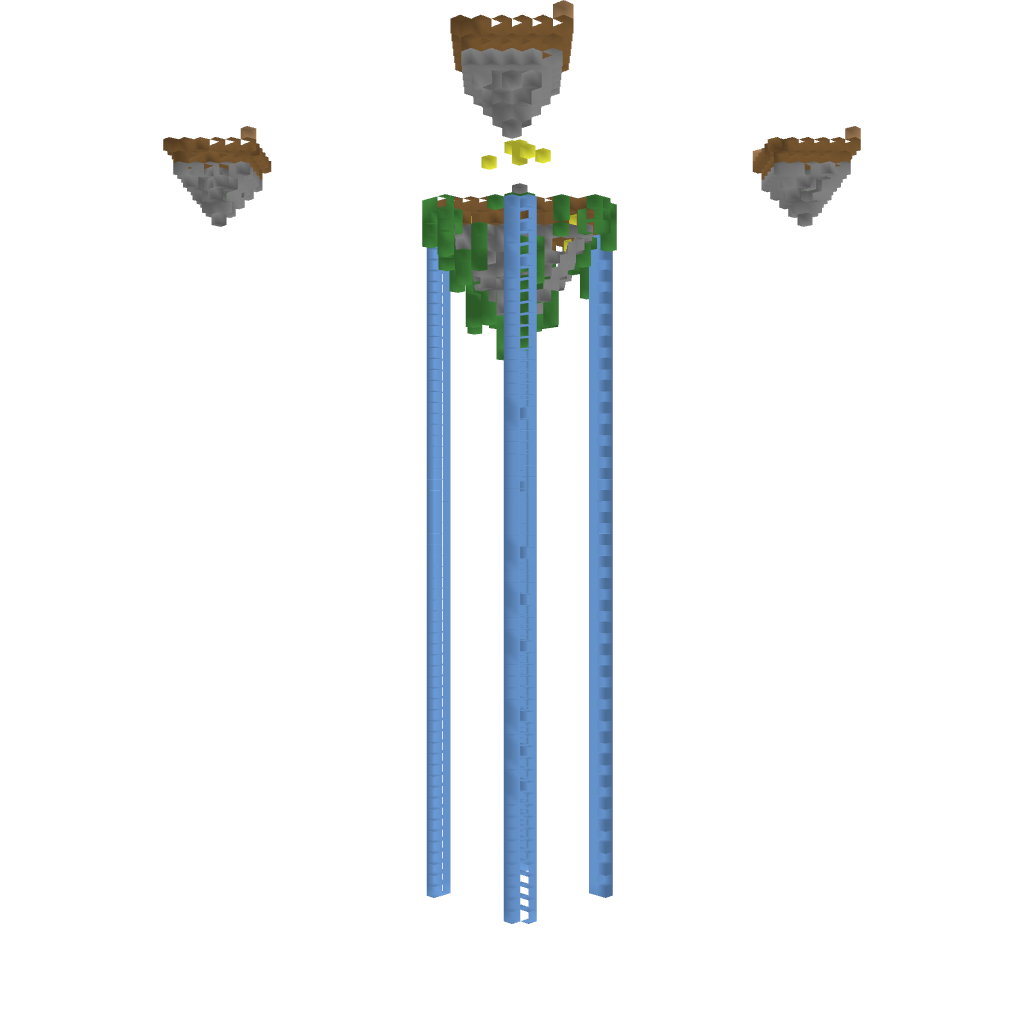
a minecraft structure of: SkyWars 4/4 bad low quality